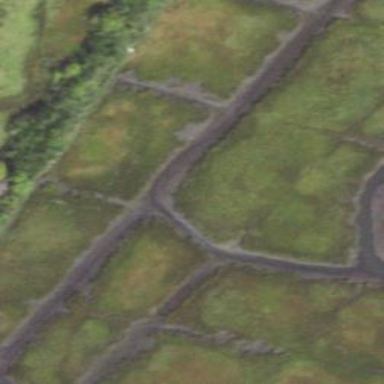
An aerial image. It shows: Wetland area characterized by wet meadow.